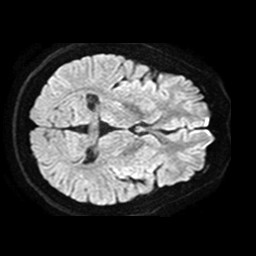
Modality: TRACE
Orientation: axial
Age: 28
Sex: male
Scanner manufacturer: philips
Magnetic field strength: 1.5 T
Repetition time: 3.359 s
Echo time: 0.09255 s